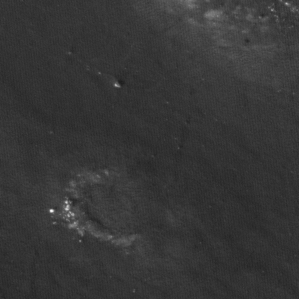
Label: non_frost